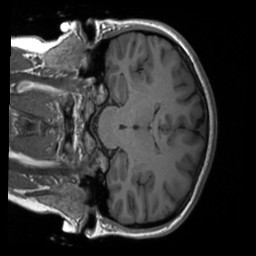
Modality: T1w
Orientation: coronal
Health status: healthy
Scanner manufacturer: siemens
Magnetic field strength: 3 T
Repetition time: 1.9 s
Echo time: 0.00232 s